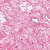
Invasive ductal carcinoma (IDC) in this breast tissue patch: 0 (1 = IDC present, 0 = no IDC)